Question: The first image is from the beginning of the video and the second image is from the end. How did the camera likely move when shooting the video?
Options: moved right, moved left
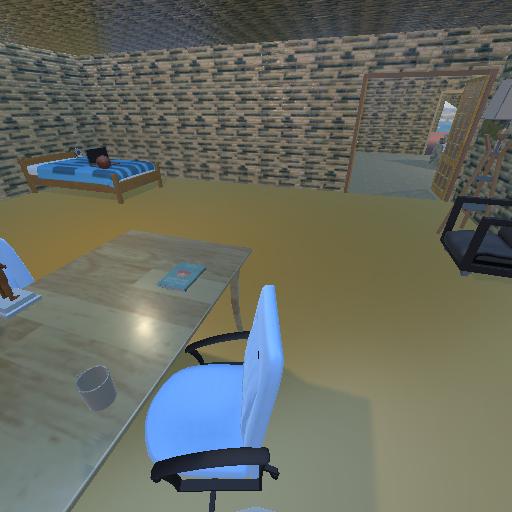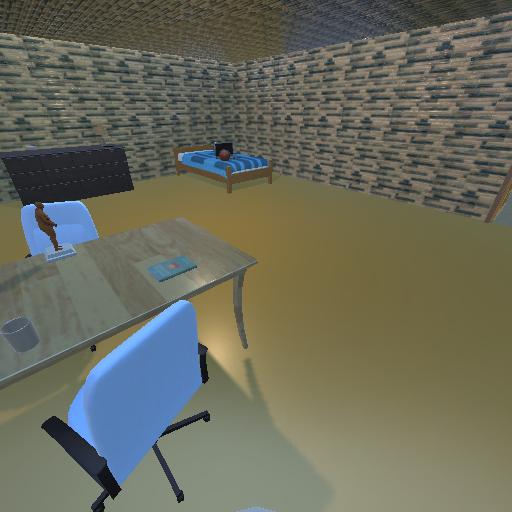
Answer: moved right